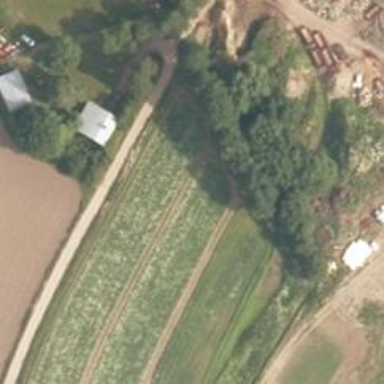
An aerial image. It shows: Farmyard area.